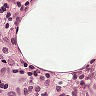
Metastatic tissue present: no